Question: There is a problem with my 'JTextArea'. When I write, it goes down the frame and I don't know how to limit it so no more lines below the 'JFrame'
Photo:

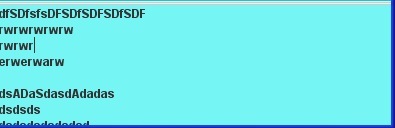
Answer: After much research I have found a solution! I've discovered that making a JTextArea scrollable is of the program. <URL> is what helped me to get my JTextPane to work and is what I will be using as a reference. This is not the only way to do this, but if you have any questions, don't hesitate to ask! Thanks.
---
As stated by others, you need to wrap your JTextArea in JScrollPane
'''
public class ScrollableJTextArea
{
JTextArea jTextArea = new JTextArea();
// Wrap JTextArea in a JScrollPane
JScrollPane jScrollPane = new JScrollPane(jTextArea);
...
'''
---
Define a constructor for your GUI
'''
ScrollableJTextArea()
{
jTextArea.setLineWrap(true); // wrap text horizontally
jScrollPane.setVerticalScrollBarPolicy(ScrollPaneConstants.VERTICAL_SCROLLBAR_ALWAYS);
jScrollPane.setPreferredSize(new Dimension(380,350));
// and so on...
}
'''
---
And your main method
'''
public static void main(String[] args)
{
ScrollableJTextArea sjta = new ScrollableJTextArea();
JFrame frame = new JFrame();
JPanel center = new JPanel();
// I've read on many forums as well as heard from many fellow classmates
// that it's better to add content to a panel rather than the frame itself
frame.add(center, BorderLayout.CENTER);
center.add(sjta.jScrollPane);
frame.setSize(400, 400);
frame.setVisible(true);
}
'''
---